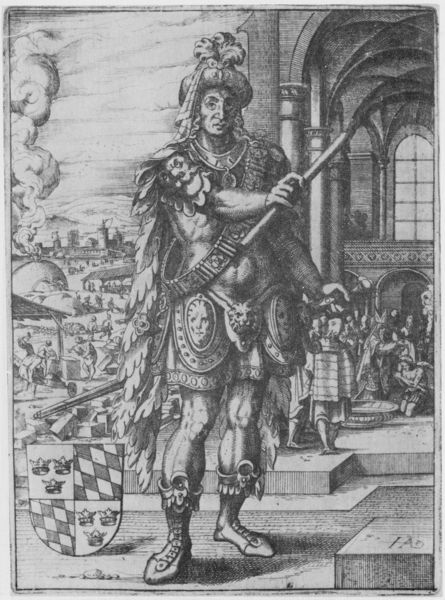
Titel: Bildnis des Utilo (Uto oder Odo)
Künstler: Jost Amman
Institution: (Seriendruck)
Schlagwörter: feder, feuer, himmel, kämpfer, mann, weiß, landschaft, menschen, stadt, fenster, grau, hut, männer, raum, schwarz, säule, säulen, zeichnung, gebäude, haus, architektur, federn, mensch, stehen, bildnis, portrait, porträt, brücke, kirche, qualm, rauch, sonne, kostüm, mantel, personen, person, renaissance, stock, beine, bein, ort, schuhe, stab, grafik, graphik, füsse, krieg, schlacht, treppe, treppen, bischof, könig, lanze, stufe, stufen, knie, schild, treppenstufen, panzer, gewölbe, antike, burg, bayern, druck, schnitt, druckgrafik, radierung, stich, schwert, helm, stiefel, herrscher, ritter, löwenkopf, rüstung, arkaden, wappen, harnisch, kreuzgewölbe, feldherr, adliger, rauchwolke, kupferstich, turban, zepter, lager, kronen, florian, wappenschild, martialisch, feldherrenstab, verheerend, kreuzrippengewöbe, #halle, schtiefel, bayernraute